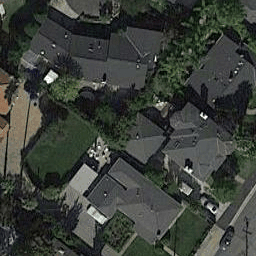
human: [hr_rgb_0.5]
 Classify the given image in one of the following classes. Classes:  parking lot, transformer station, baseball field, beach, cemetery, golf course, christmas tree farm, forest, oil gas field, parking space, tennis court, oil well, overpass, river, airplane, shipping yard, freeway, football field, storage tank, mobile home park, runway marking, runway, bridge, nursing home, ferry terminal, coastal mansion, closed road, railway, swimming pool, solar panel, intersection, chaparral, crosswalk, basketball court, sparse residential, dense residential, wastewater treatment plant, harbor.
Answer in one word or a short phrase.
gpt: dense residential